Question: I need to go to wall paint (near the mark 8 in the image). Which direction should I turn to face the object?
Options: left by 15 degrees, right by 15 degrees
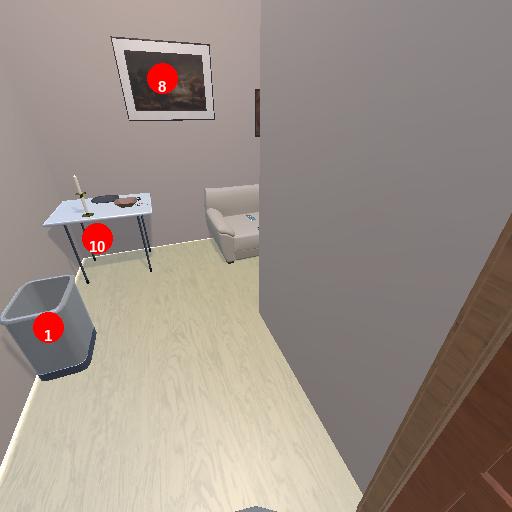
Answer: left by 15 degrees